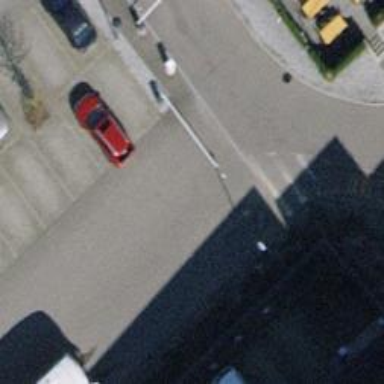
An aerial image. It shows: Lift gate barrier.